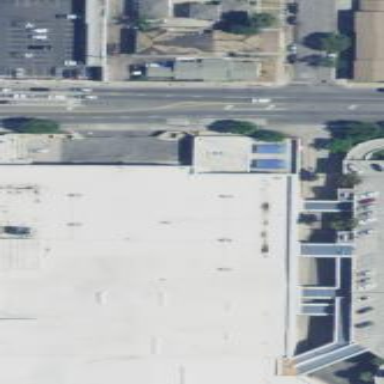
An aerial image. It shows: Retail building.